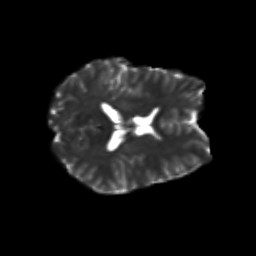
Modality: T2w
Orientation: axial
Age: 20
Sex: female
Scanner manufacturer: siemens
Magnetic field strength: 3 T
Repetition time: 3.5 s
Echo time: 0.125 s